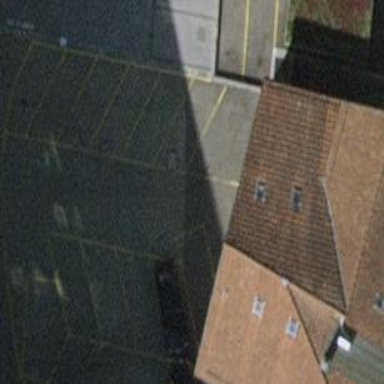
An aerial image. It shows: Commercial building.